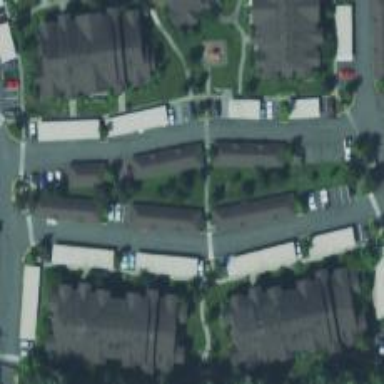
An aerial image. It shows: Living street.